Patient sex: M
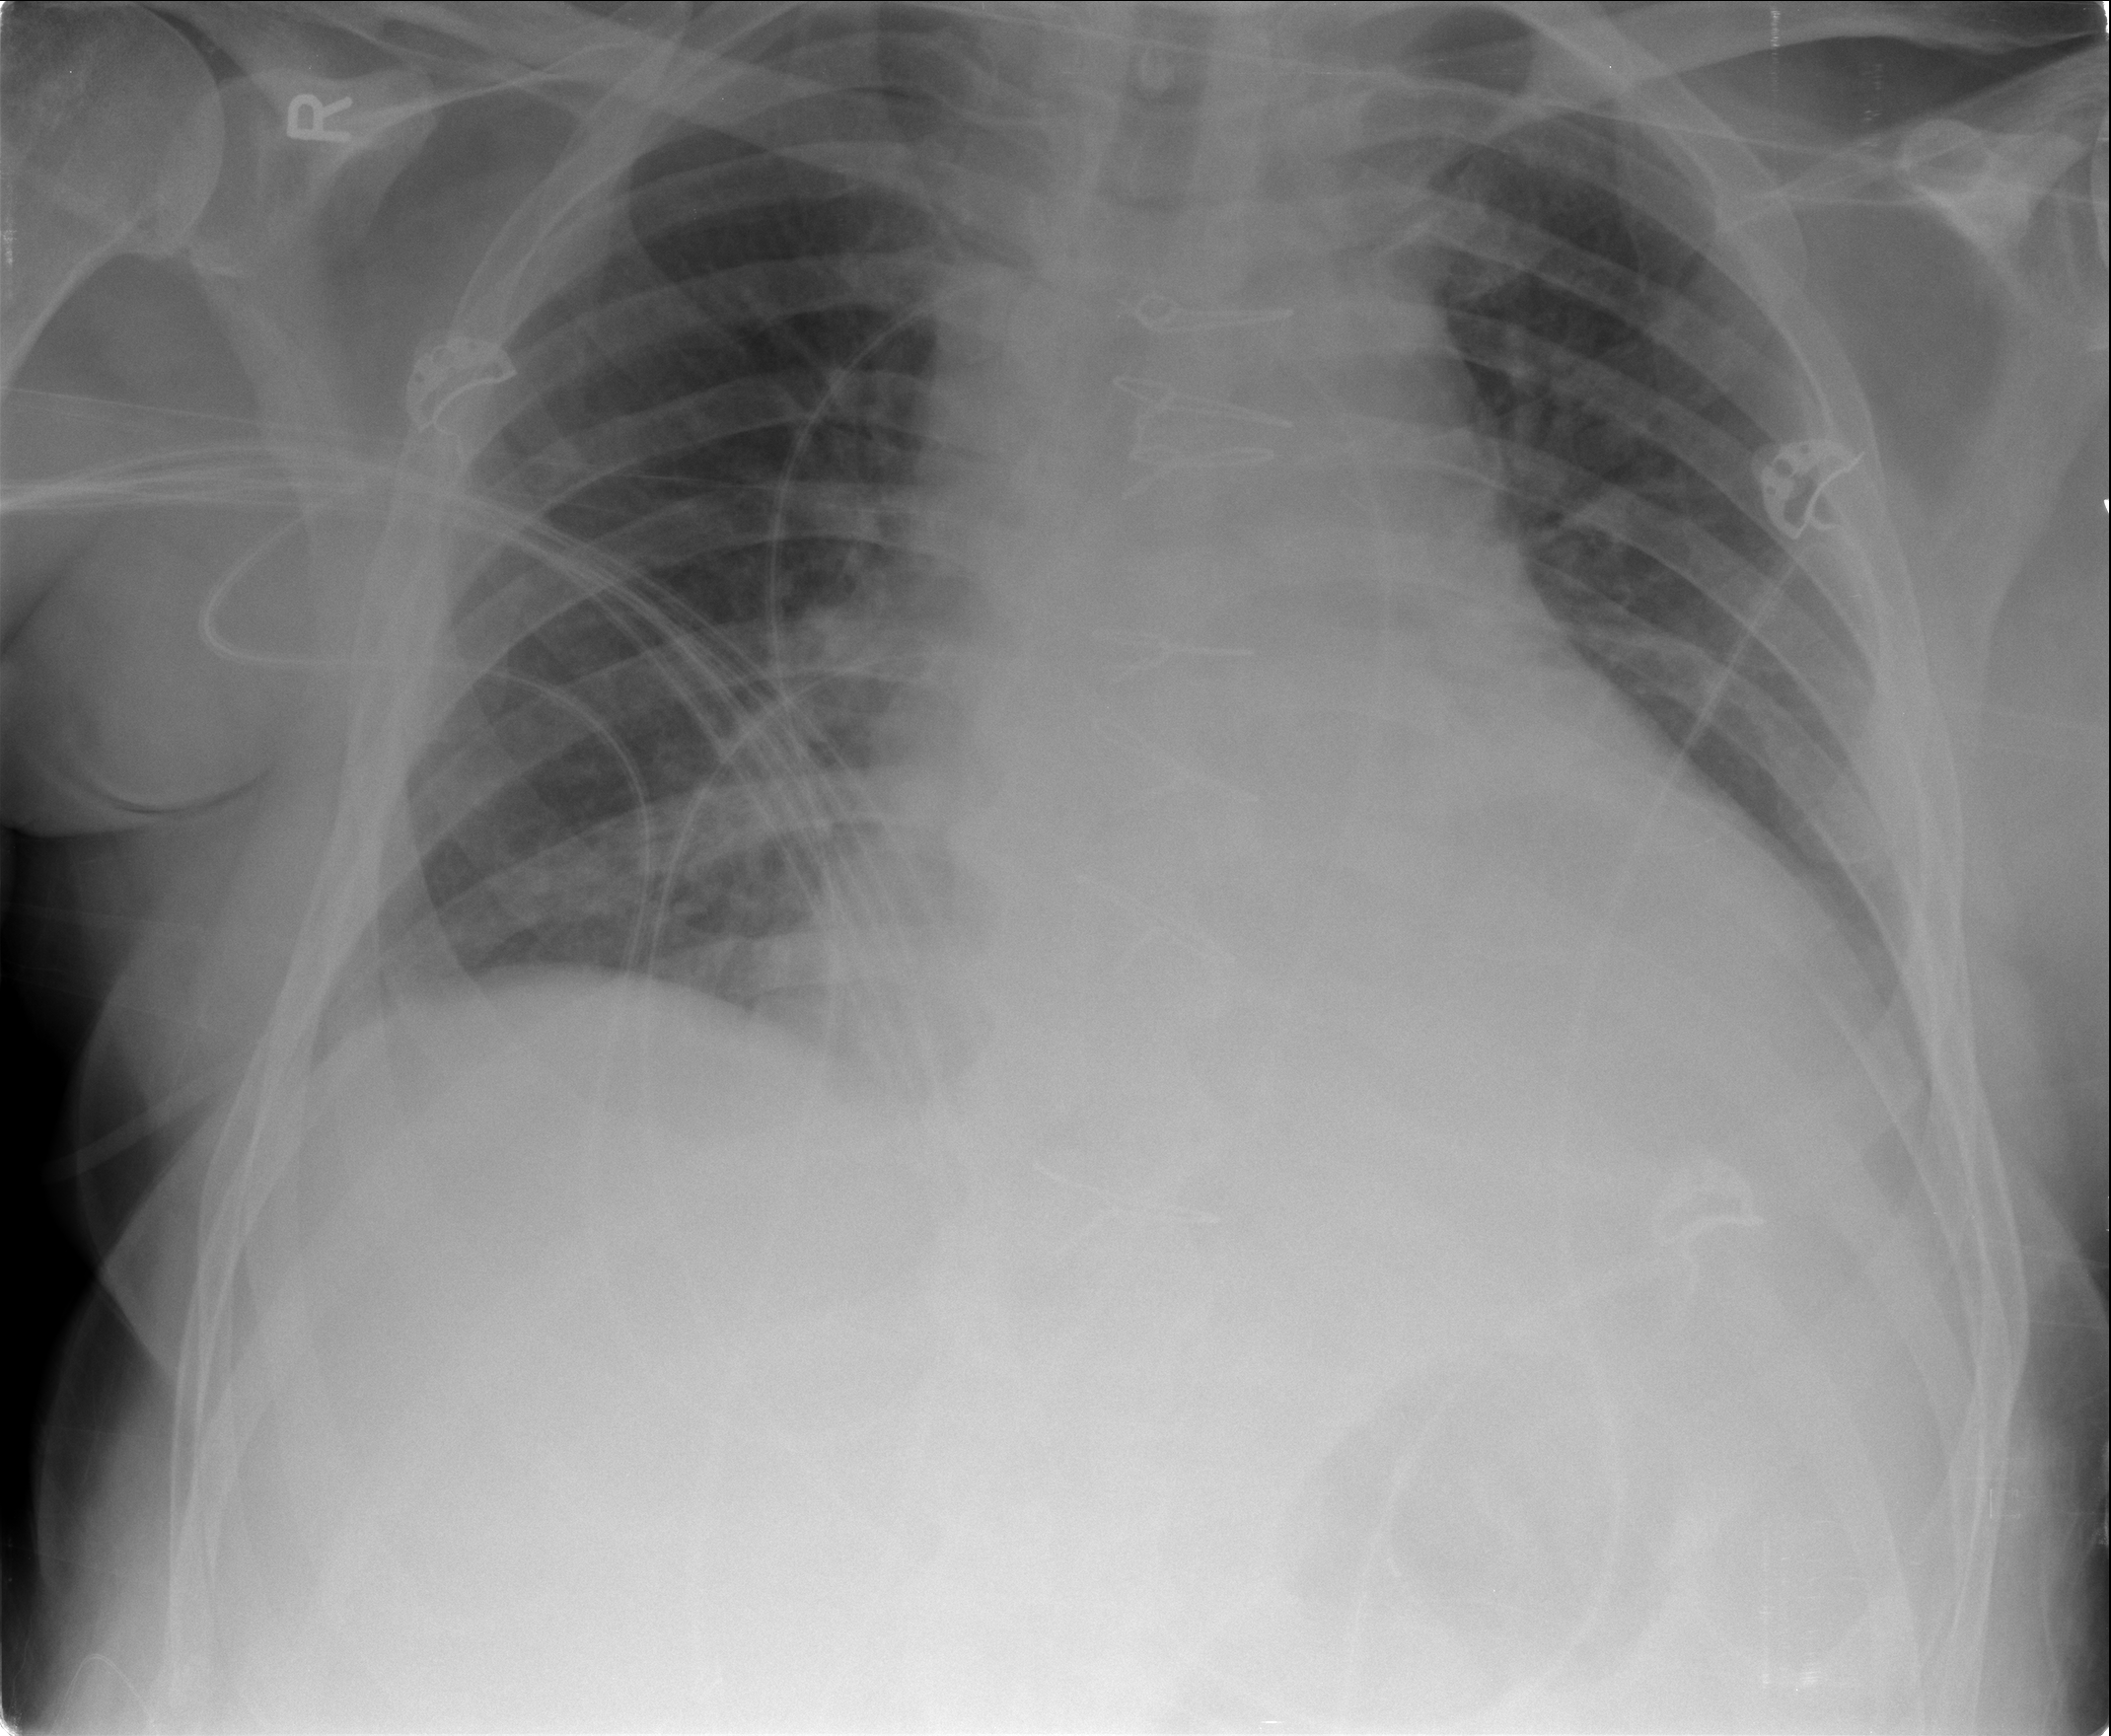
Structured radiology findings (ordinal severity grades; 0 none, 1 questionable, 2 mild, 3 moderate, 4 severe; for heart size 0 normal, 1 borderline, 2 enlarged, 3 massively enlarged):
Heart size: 2
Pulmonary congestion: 2
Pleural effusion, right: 0
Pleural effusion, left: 2
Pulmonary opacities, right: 1
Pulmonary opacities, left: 0
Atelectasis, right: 2
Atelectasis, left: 2